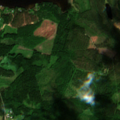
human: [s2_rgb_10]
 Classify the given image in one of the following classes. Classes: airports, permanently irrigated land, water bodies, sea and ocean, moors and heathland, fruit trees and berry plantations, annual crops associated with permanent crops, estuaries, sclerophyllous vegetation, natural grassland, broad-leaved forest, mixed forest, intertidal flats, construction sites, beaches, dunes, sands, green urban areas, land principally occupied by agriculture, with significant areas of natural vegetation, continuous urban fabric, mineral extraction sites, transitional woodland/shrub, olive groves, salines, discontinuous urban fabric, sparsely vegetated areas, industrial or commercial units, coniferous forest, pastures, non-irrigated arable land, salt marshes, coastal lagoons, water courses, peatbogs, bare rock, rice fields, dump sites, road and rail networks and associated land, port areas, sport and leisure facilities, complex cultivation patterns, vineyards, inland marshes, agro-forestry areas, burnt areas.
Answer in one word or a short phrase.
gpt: coniferous forest, mixed forest, water bodies